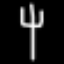
Label: fork